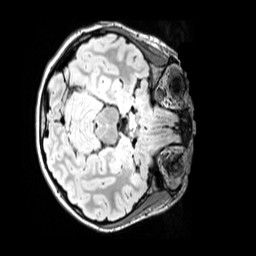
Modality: FLAIR
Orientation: axial
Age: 12
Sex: female
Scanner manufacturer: siemens
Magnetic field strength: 3 T
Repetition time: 5 s
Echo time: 0.388 s